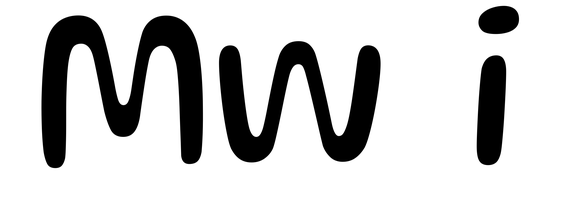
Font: Gluten_Light